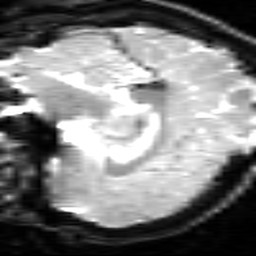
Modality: inplaneT2
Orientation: sagittal
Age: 21
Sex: female